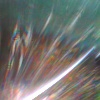
Label: sunburn